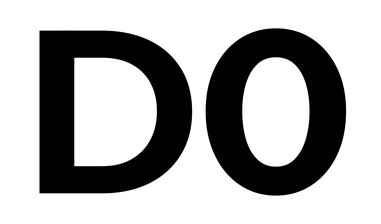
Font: InstrumentSans_Bold